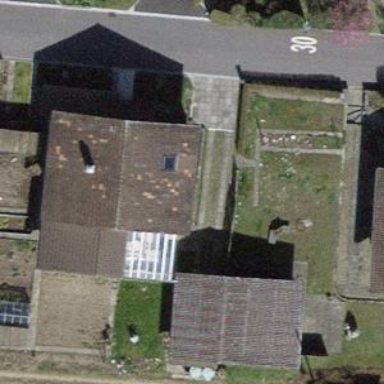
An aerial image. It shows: Residential building.